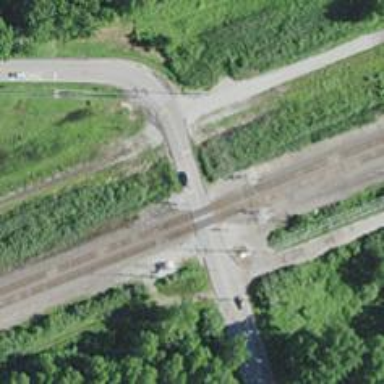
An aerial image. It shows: Railway crossing.